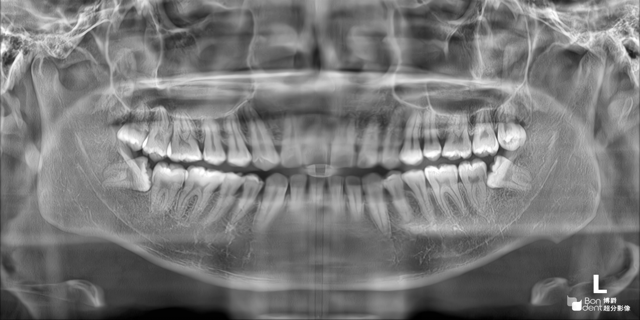
adult